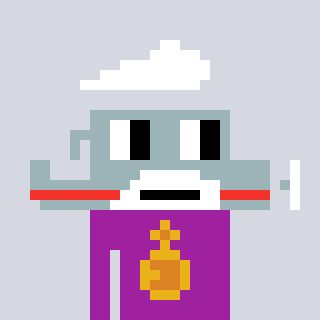
a pixel art character with square dark gray glasses, a plane-shaped head and a magenta-colored body on a cool background